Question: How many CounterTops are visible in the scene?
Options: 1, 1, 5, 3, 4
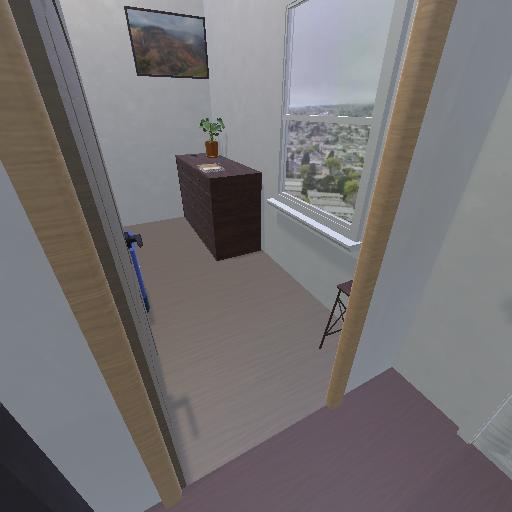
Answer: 1